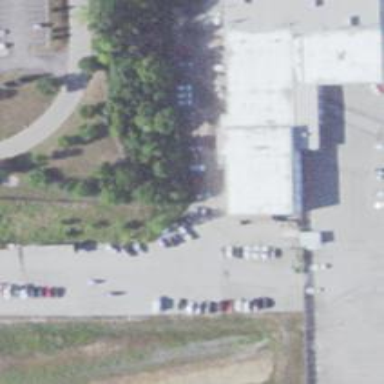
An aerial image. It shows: Building used as car repair shop.